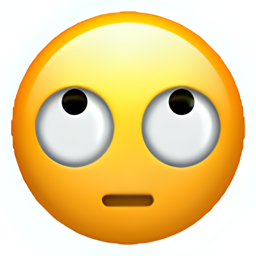
Name: face with rolling eyes
Emoji: 🙄
Group: Smileys & Emotion
Sub-group: face-neutral-skeptical